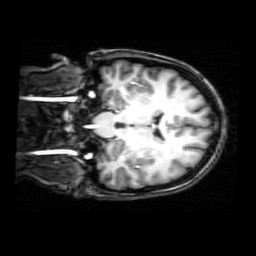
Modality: T1w
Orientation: coronal
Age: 22
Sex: female
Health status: healthy
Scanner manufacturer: philips
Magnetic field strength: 3 T
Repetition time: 0.008 s
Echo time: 0.0037 s